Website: bh-photo
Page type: customer-info-address
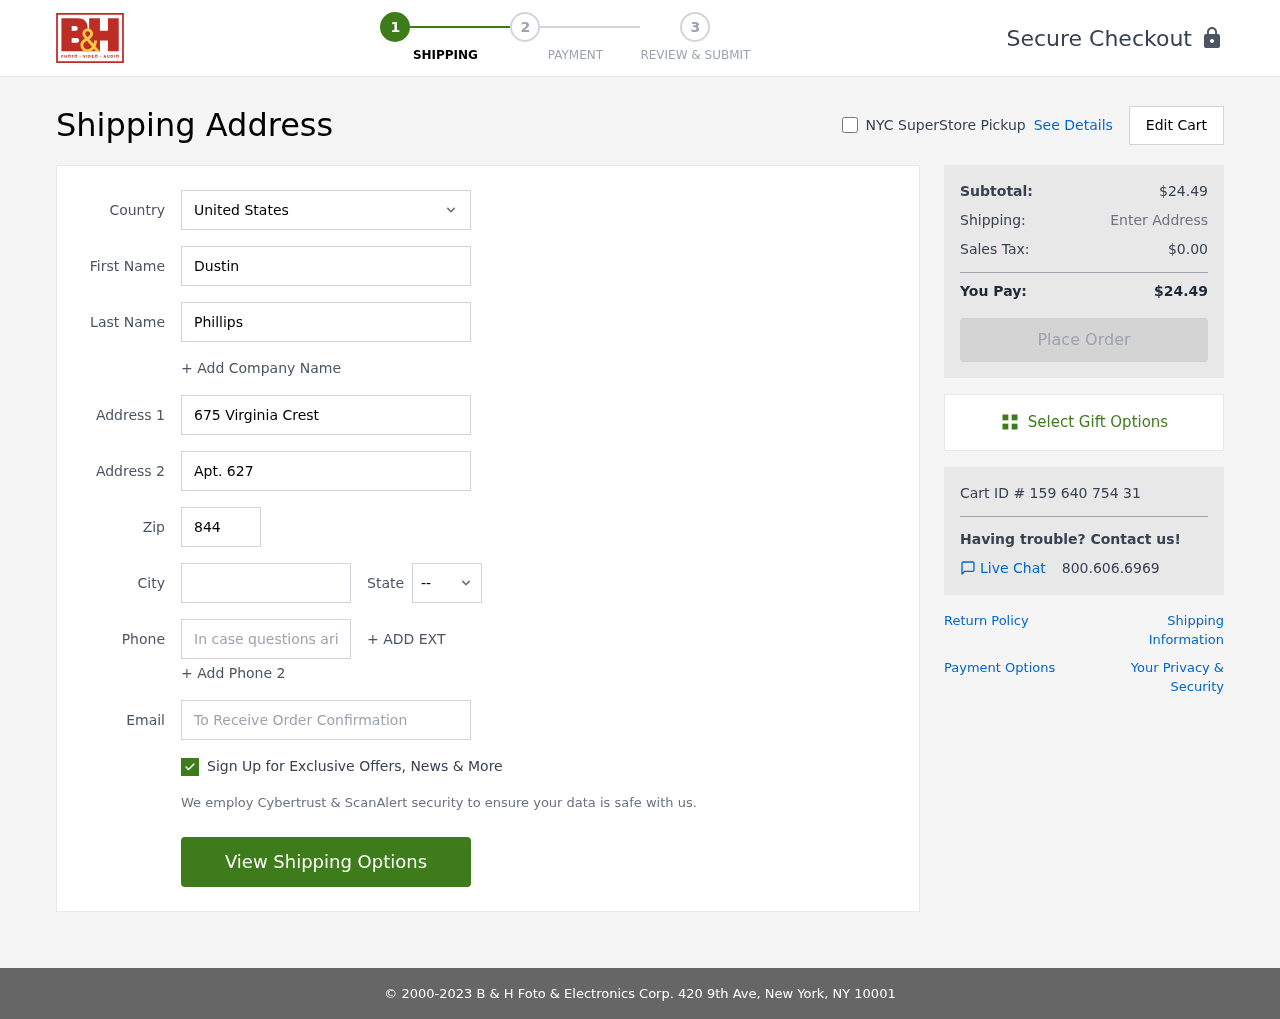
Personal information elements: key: PII_CITY
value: Cindyfort
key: PII_COUNTRY
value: United States
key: PII_EMAIL
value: dustin_phillips@gmail.com
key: PII_FIRSTNAME
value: Dustin
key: PII_LASTNAME
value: Phillips
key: PII_PHONE
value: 2995006101
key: PII_POSTCODE
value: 84431
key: PII_STATE_ABBR
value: KY
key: PII_STREET
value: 675 Virginia Crest
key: PII_STREET2
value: Apt. 627
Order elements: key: ORDER_SUBTOTAL
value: $24.49
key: ORDER_TAX
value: $0.00
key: ORDER_TOTAL
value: $24.49
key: ORDER_ID
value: Cart ID # 159 640 754 31